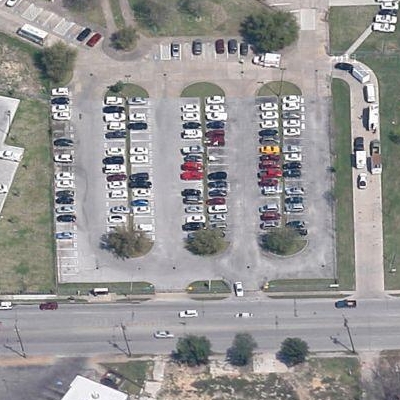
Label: gParking